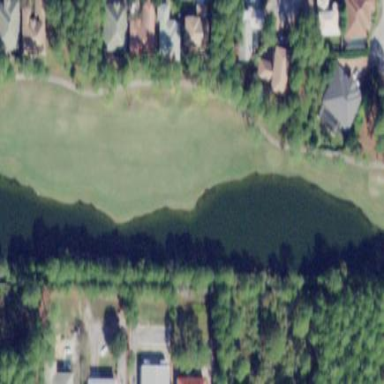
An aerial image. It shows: Scenic view of water hazard on golf course. The natural water feature adds beauty to the landscape.